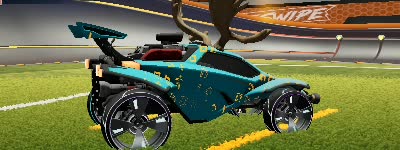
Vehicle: octane